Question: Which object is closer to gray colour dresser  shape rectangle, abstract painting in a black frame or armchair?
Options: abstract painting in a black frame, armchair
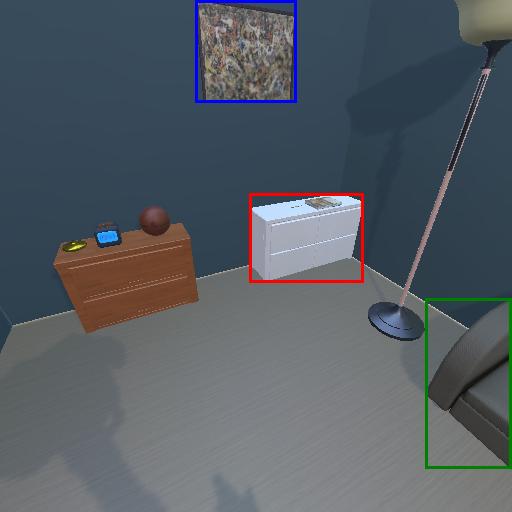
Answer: abstract painting in a black frame